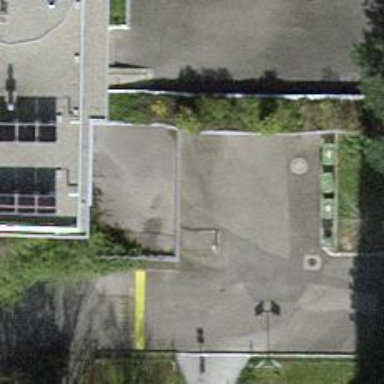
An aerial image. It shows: Parking entrance.